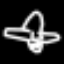
Label: airplane